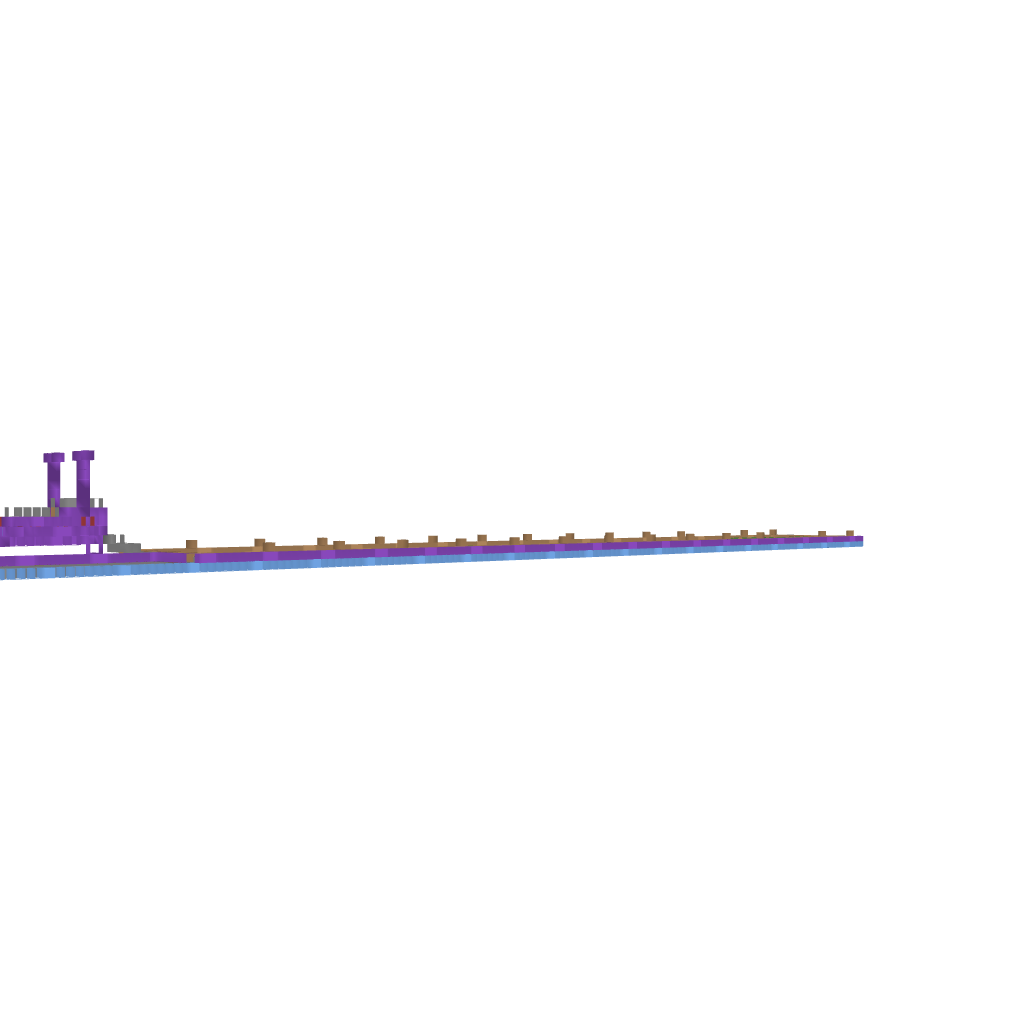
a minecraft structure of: Double barrel Cannon bad low quality